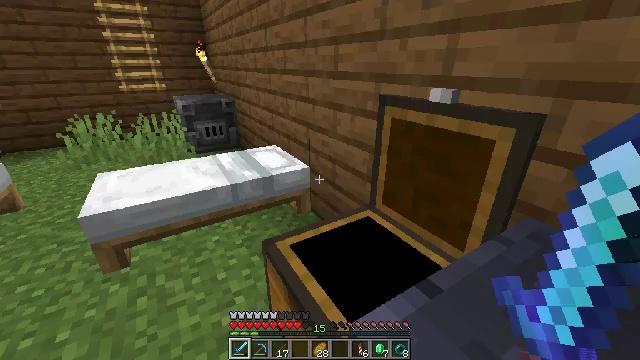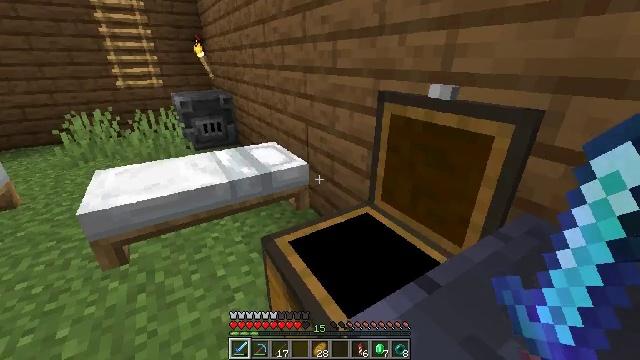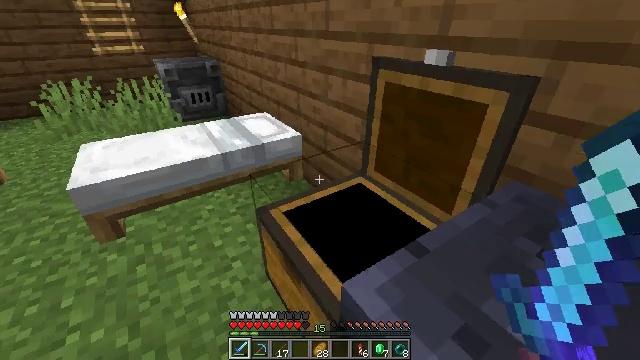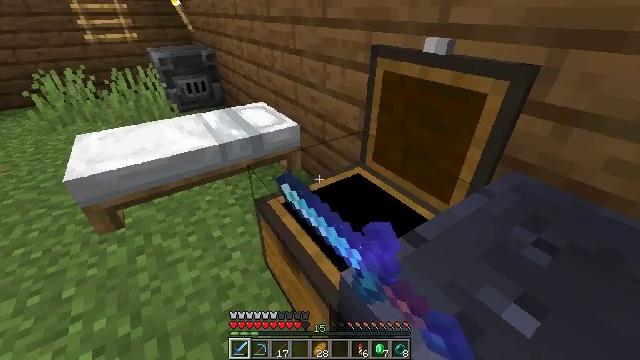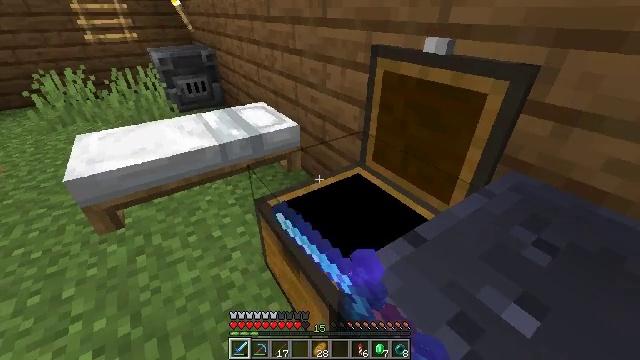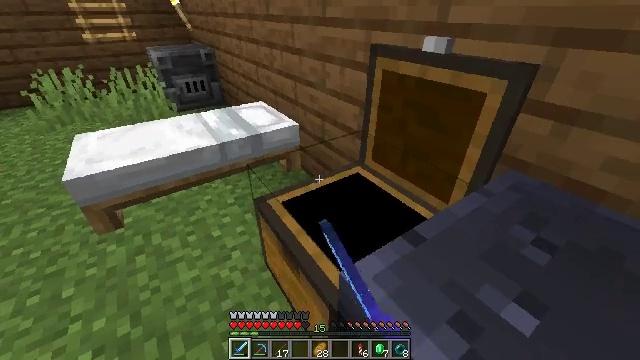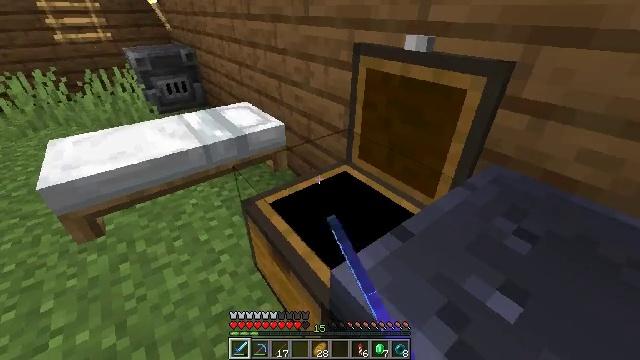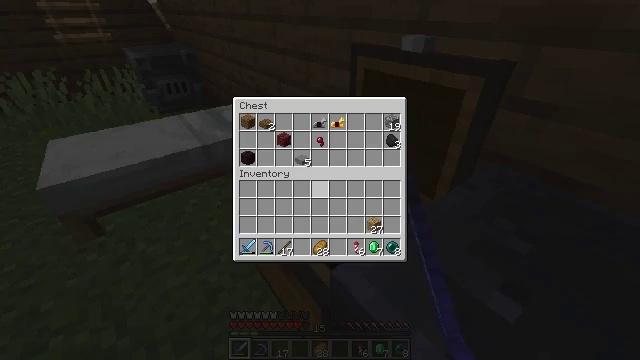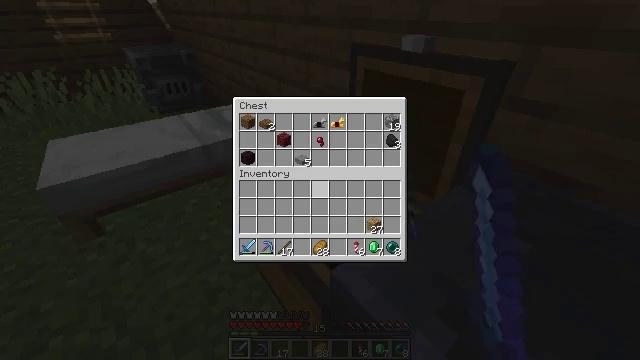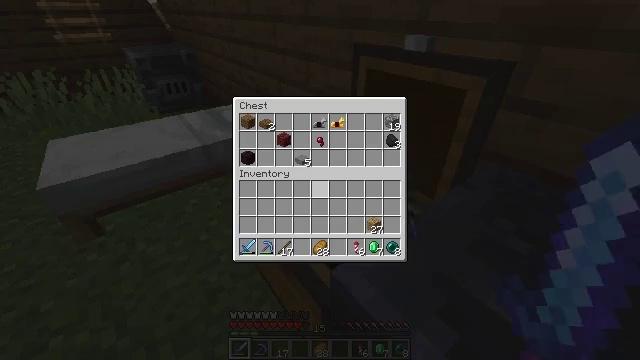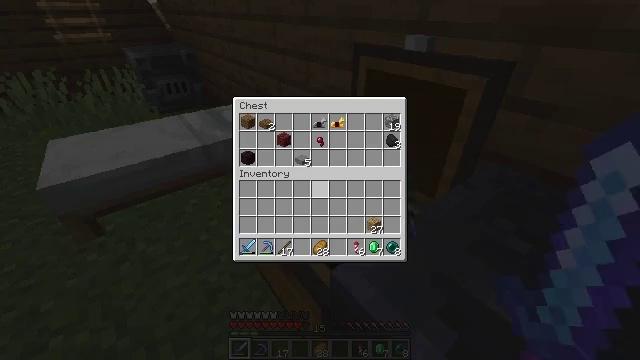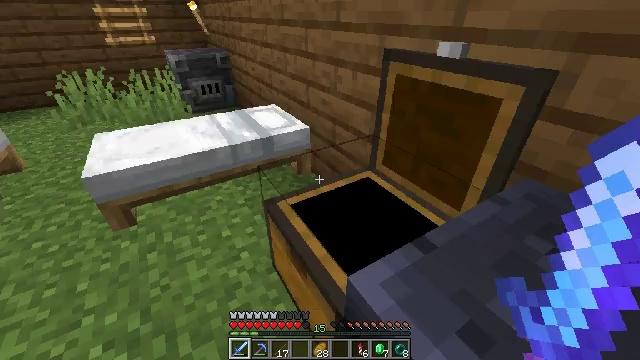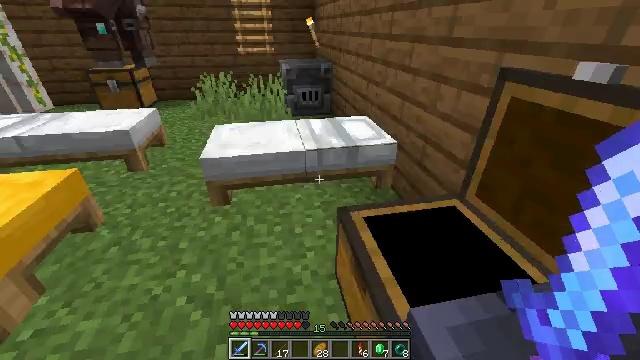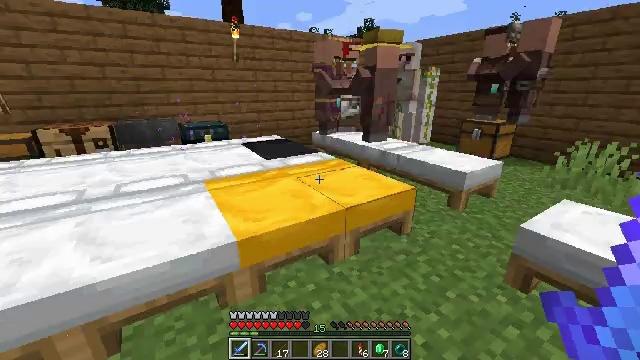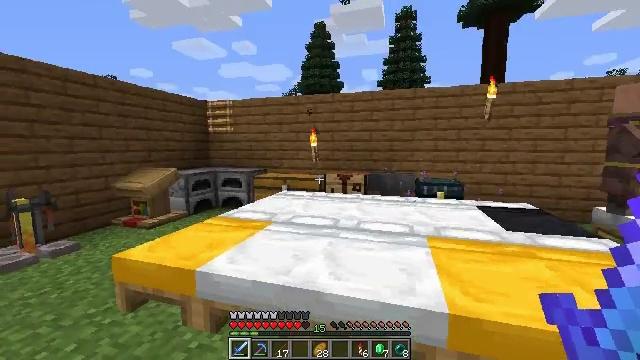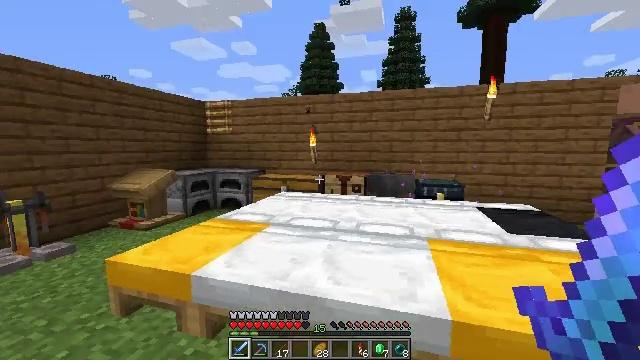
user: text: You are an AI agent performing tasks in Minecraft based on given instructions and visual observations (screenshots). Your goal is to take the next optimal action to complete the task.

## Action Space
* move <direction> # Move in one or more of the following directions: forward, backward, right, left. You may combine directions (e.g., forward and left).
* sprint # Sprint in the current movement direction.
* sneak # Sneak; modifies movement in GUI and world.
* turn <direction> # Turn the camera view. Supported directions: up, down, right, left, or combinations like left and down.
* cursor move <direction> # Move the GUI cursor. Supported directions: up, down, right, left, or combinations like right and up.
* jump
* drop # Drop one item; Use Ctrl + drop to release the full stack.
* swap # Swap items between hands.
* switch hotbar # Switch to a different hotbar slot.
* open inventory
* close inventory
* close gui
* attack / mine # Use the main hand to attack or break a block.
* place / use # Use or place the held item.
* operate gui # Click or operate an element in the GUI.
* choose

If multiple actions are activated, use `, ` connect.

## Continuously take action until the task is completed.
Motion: motion action
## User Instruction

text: Collect spruce leaves for landscaping.
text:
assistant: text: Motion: close inventory
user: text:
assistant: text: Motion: turn right and down, use / place, close inventory
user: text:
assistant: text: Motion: turn down, use / place
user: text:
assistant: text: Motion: use / place
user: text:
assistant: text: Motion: use / place
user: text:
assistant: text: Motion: turn right
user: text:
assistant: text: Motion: cursor move right, open gui
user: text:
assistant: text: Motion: no_op
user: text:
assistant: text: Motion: no_op
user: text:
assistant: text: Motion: no_op
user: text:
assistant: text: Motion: cursor move left
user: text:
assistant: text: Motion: turn left and up, close gui
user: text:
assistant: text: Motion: turn left and up, open inventory
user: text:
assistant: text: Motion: turn left and up
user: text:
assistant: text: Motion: move forward
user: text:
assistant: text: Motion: move forward
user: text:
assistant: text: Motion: move forward
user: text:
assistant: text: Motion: move forward, turn left
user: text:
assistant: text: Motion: move forward, sprint, turn left and up
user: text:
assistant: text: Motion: move forward, sprint, turn left and up
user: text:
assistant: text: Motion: move forward, sprint, turn down
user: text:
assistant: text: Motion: move forward, sprint, turn right and down
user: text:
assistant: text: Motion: move forward, sprint, turn right and down
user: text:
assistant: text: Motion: move forward, sprint, turn right and down
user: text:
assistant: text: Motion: move forward, sprint, turn right and down
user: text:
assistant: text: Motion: move forward, sprint, turn right
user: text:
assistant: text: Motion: move forward, sprint, turn down
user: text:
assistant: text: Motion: move forward, sprint, turn right and down
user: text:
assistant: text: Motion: move forward, sprint, turn right and down
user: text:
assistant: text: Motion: move forward, sprint, turn right and down